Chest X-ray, PA view. Patient: 31 years old, sex M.
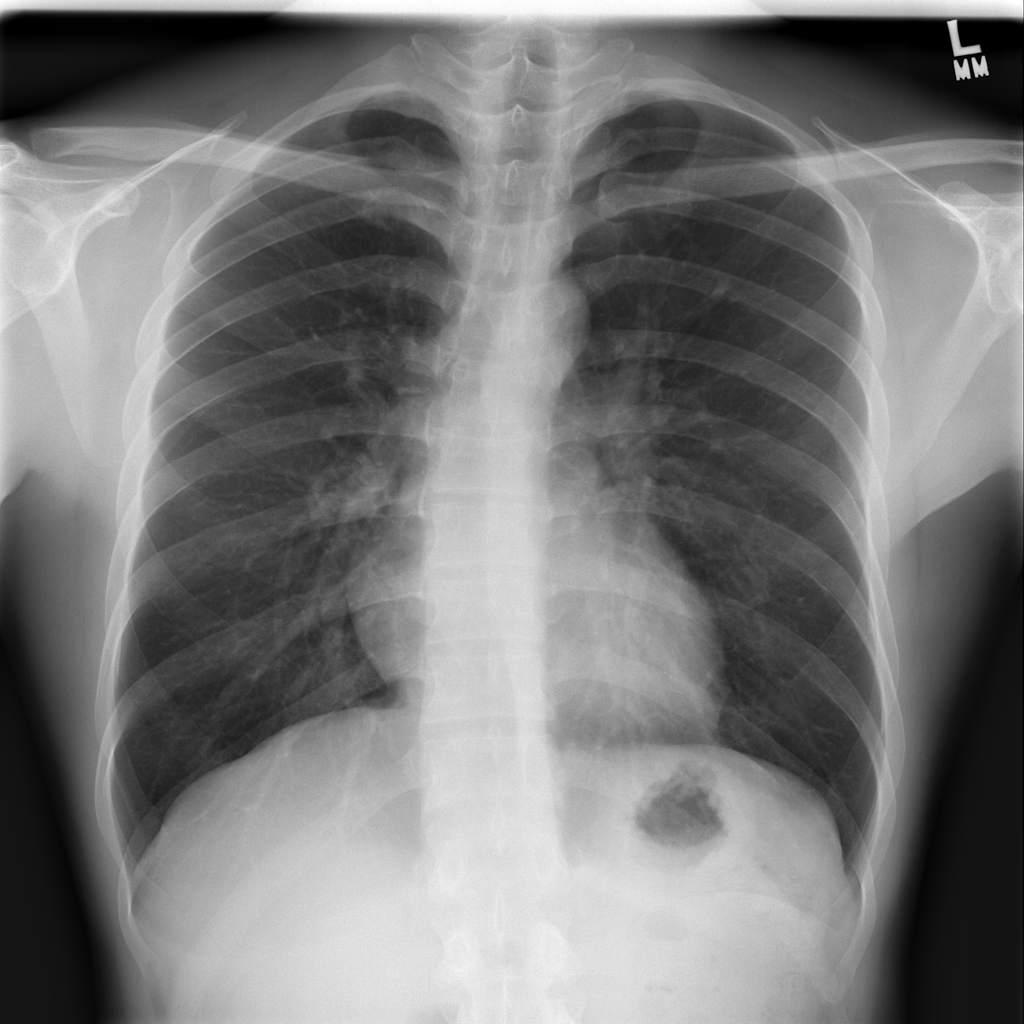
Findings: No Finding